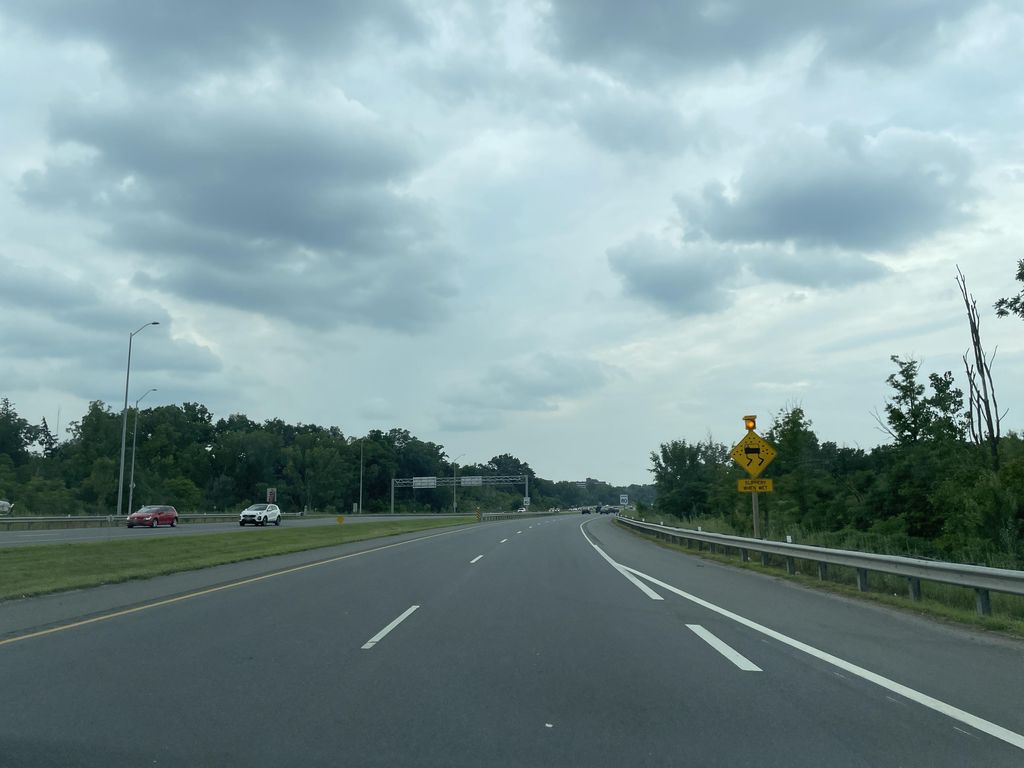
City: hamilton